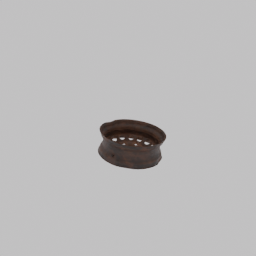
Label: mechanical